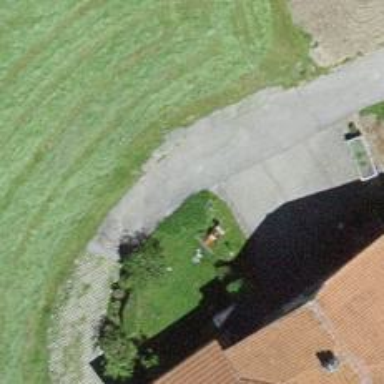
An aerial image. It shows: Grass path.